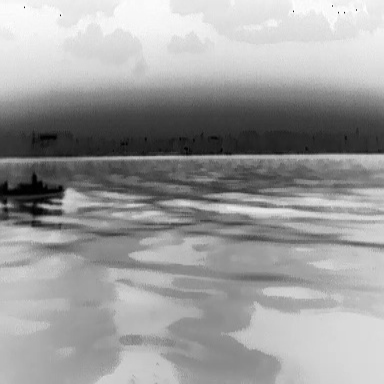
There is a warship in the infrared image.